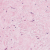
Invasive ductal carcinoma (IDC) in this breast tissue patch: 0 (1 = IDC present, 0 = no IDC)